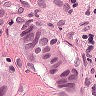
Metastatic tissue present: yes